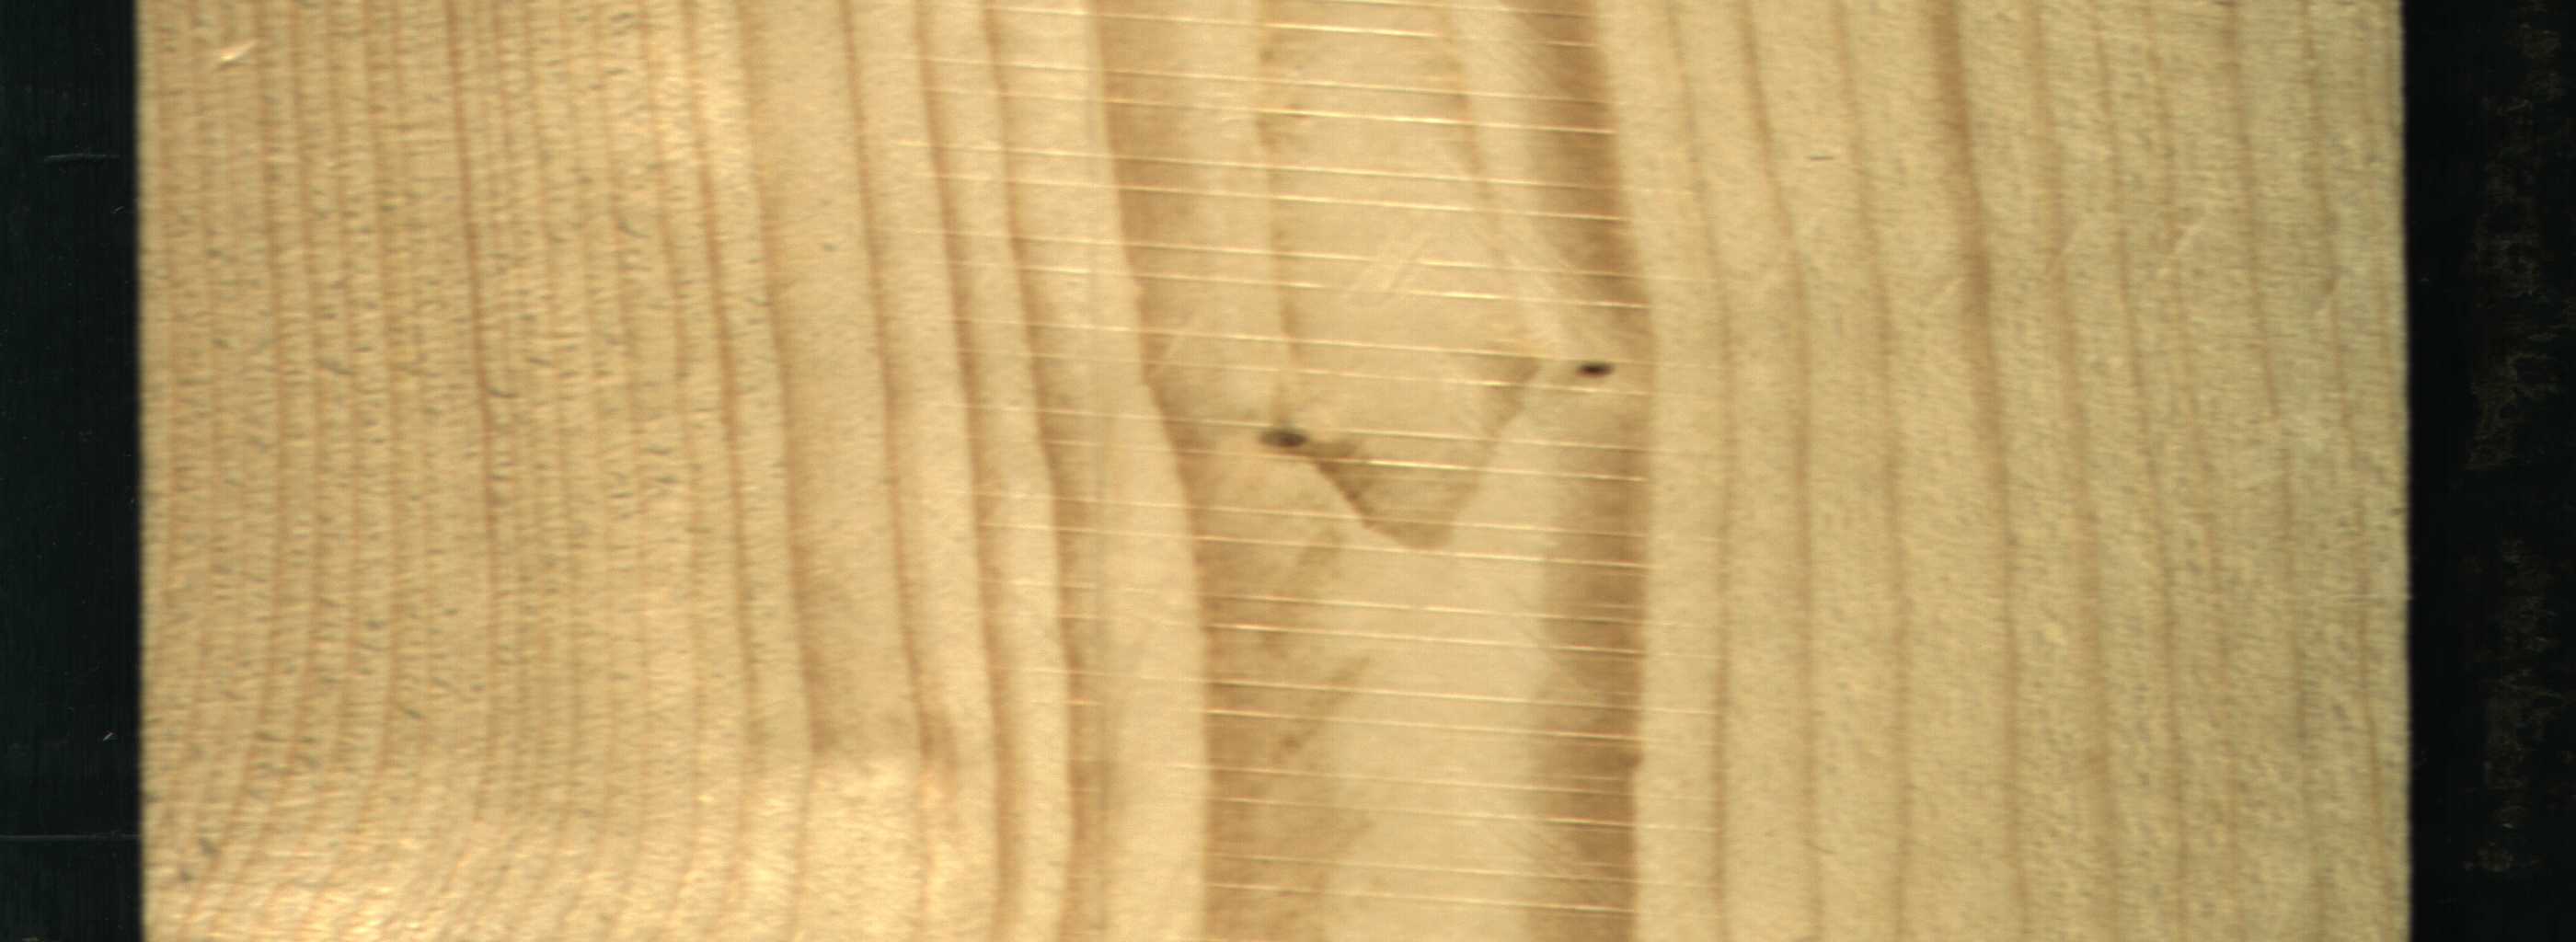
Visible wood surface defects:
Dead_Knot
Live_Knot